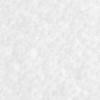
Label: no_change